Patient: sex F, age 75
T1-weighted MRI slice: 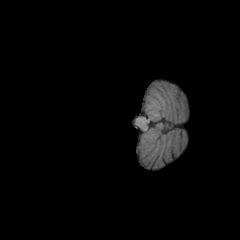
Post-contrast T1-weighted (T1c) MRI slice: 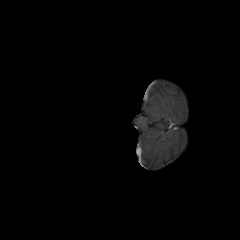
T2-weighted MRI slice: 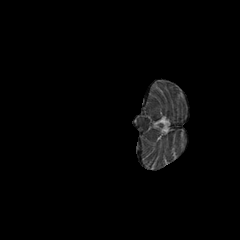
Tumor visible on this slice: no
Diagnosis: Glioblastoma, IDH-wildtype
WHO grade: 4